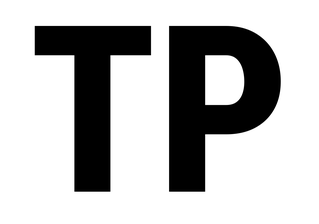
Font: Roboto_Condensed_ExtraBold